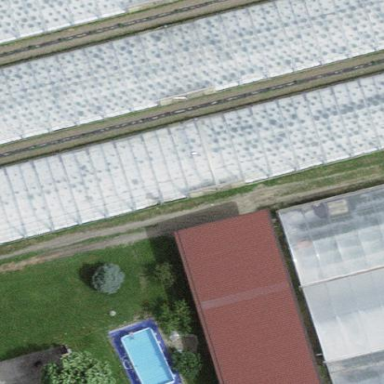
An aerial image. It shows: Greenhouse.